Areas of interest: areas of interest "Guanshan yue Art Museum"
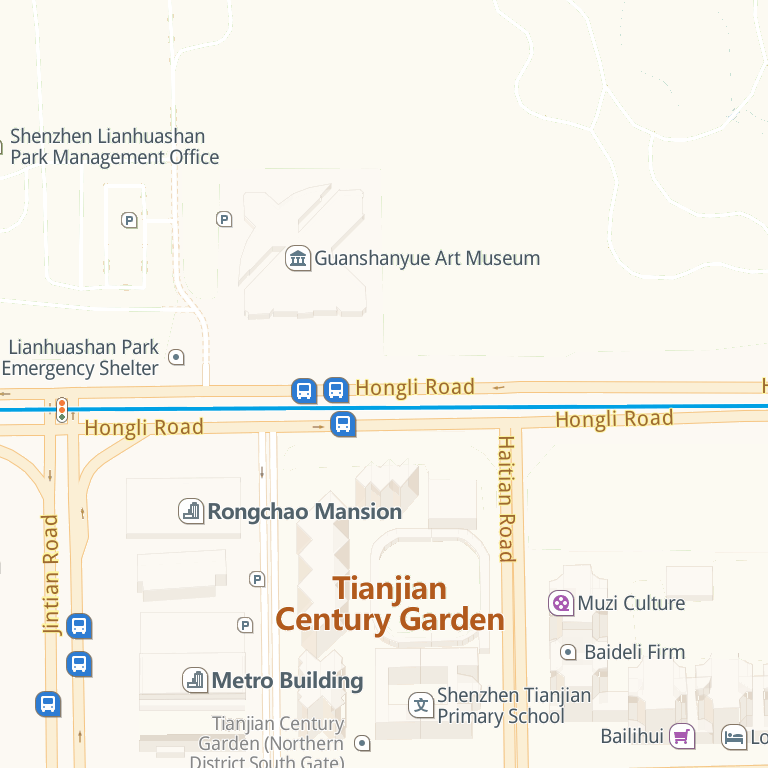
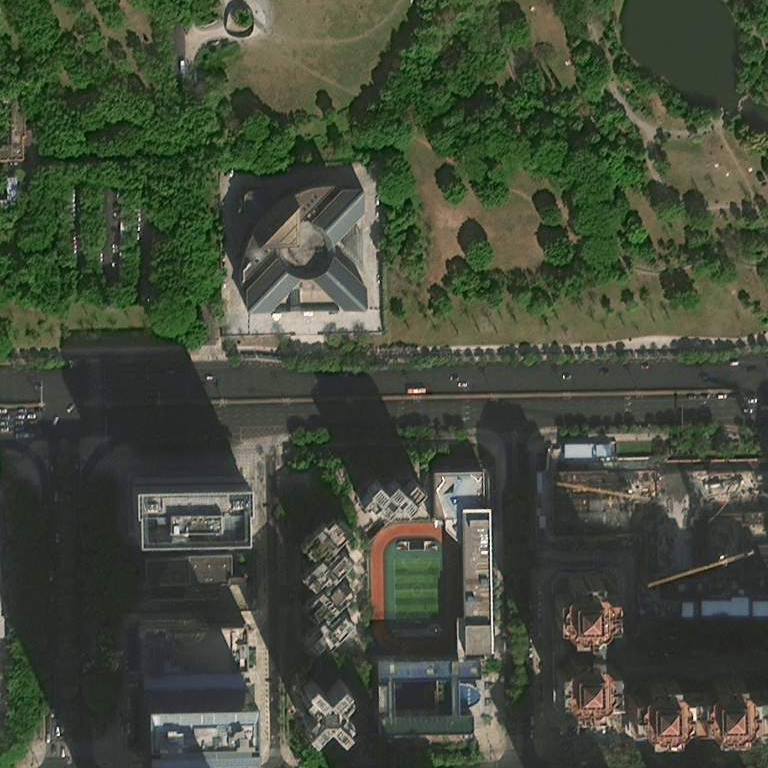